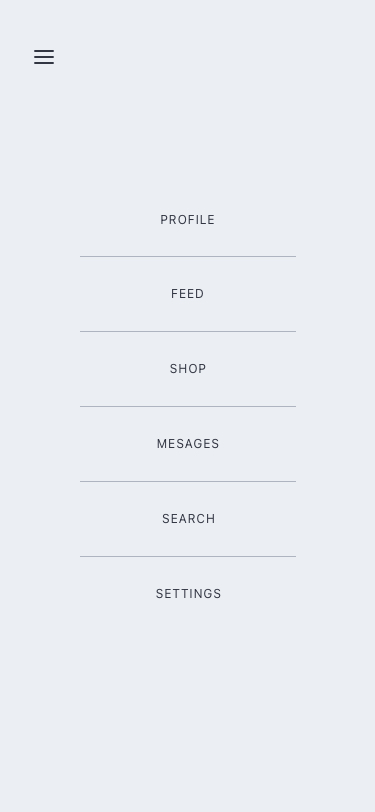
Text in this UI design:
BLOG
CONCERTS
ARTISTS
RADIO
MUSIC PLAYER
HOME
Menu